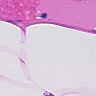
Metastatic tissue present: no